Question: On hover I have text that comes up (changes opacity from 0-1 and transform translates it's position) on my nav, I'd like each hover label (.small-nav-text) to come up under it's corresponding nav item, but without affecting the position of the other nav items around it. Right now the text is too long so it's pushing the other nav items off to the left and right.
Here's an image of what I'd like to to look like:

JSFiddle: <URL>
My scss:
'''
nav {
li {
display: inline-block;
}
a {
margin: 0;
padding: 0 2.1875rem;
text-align: center;
font-size: 1.16875rem;
&:after {
position: absolute;
top: 100%;
left: 0;
opacity: 0;
width: 100%;
height: 1px;
background: #fff;
content: '';
-webkit-transition: -webkit-transform 0.3s, opacity 0.3s, height 0.3s;
-moz-transition: -moz-transform 0.3s, opacity 0.3s, height 0.3s;
transition: transform 0.3s, opacity 0.3s, height 0.3s;
-webkit-transform: translateY(-10px);
-moz-transform: translateY(-10px);
transform: translateY(-10px);
}
&:hover:before,
&:focus:before {
height: 6px;
}
&:hover::before,
&:hover::after,
&:focus::before,
&:focus::after {
opacity: 1;
-webkit-transform: translateY(0px);
-moz-transform: translateY(0px);
transform: translateY(0px);
}
span:first-child {
z-index: 2;
display: block;
}
.small-nav-text {
font-size: 0.875rem;
z-index: 1;
display: block;
padding: 8px 0 0 0;
color: rgba(0,0,0,0.4);
text-transform: none;
opacity: 0;
border: 1px solid red;
-webkit-transition: -webkit-transform 0.3s, opacity 0.3s;
-moz-transition: -moz-transform 0.3s, opacity 0.3s;
transition: transform 0.3s, opacity 0.3s;
-webkit-transform: translateY(-100%);
-moz-transform: translateY(-100%);
transform: translateY(-100%);
}
&:hover .small-nav-text,
&:focus .small-nav-text {
opacity: 1;
-webkit-transform: translateY(0%);
-moz-transform: translateY(0%);
transform: translateY(0%);
}
}
'''
}
My HTML:
'''
<nav>
<p>
Menu
</p>
<ul>
<li>
<a data-scroll href="#why">
<span>Why</span>
<span class="small-nav-text">some text here</span>
</a>
</li>
<li>
<a data-scroll href="#how">
<span>How</span>
<span class="small-nav-text">Improving communication</span>
</a>
</li>
<li>
<a data-scroll href="#product">
<span>Product</span>
<span class="small-nav-text">Our flagship product</span>
</a>
</li>
<li>
<a data-scroll href="#team">
<span>Team</span>
<span class="small-nav-text">The gang</span>
</a>
</li>
<li>
<a data-scroll href="#contact">
<span>Contact</span>
<span class="small-nav-text">Let's talk</span>
</a>
</li>
</ul>
'''
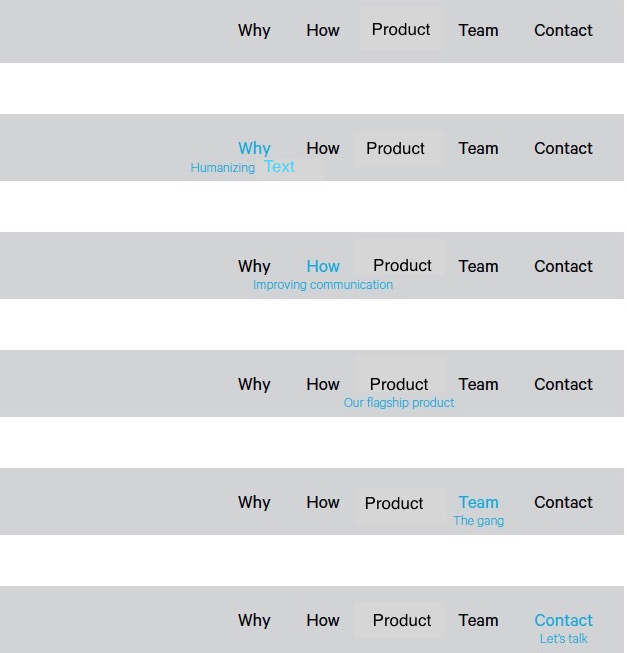
Answer: Try <URL>.
You can fix this by using relative positioning on your parent and absolute positioning on your child.
That will take it out of the flow of the document, keeping it from affecting your navigation bar.
---
Here's what I added.
Your 'nav a'
'''
nav a
{
display: block;
position: relative;
}
'''
Your 'nav a .small-nav-text'
'''
nav a .small-nav-text
{
position: absolute;
left: 0;
width: 100%;
text-align: center;
}
'''
---
You may have to mess with the width of the small-text further if you want all of that text to show up on one line.
Here's the <URL> link again.